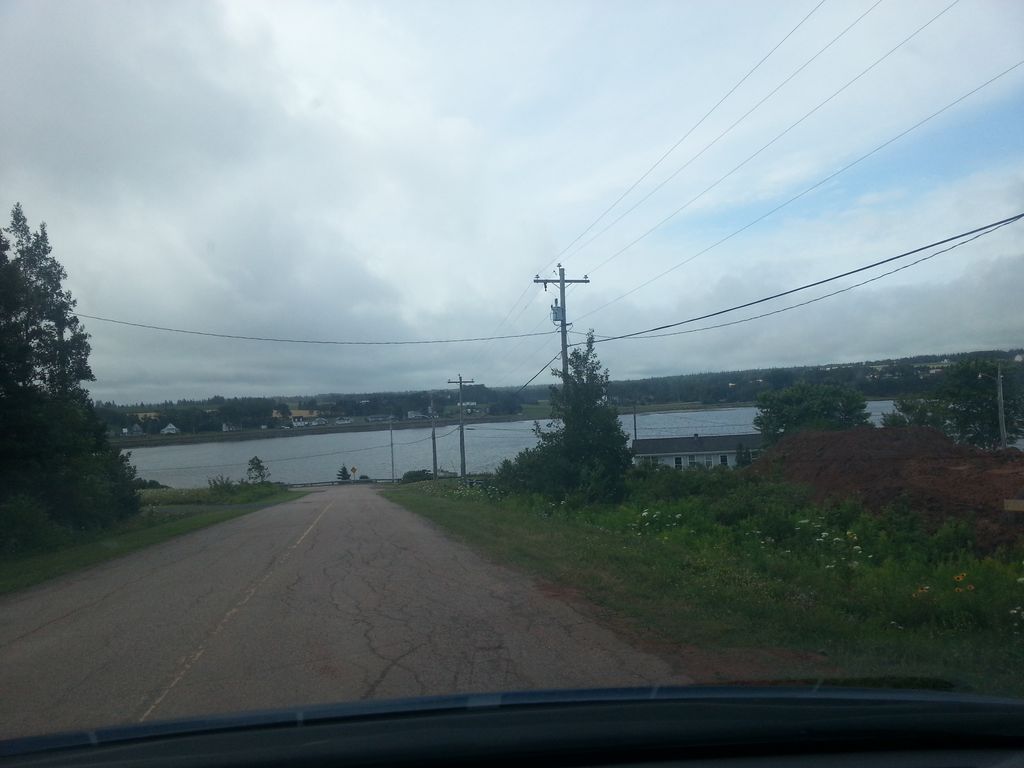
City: charlottetown